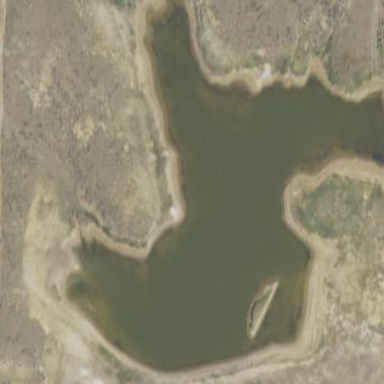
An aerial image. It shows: Reservoir.